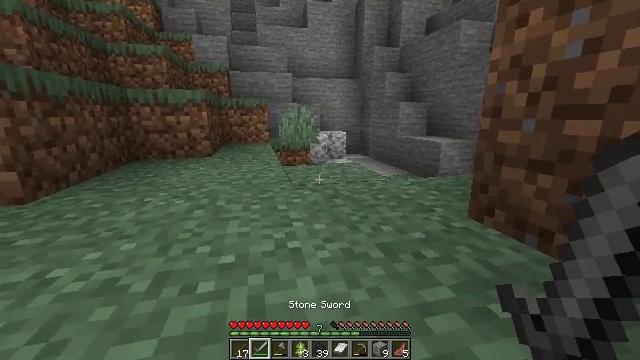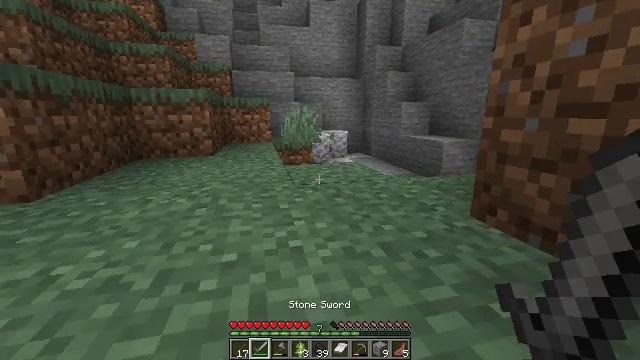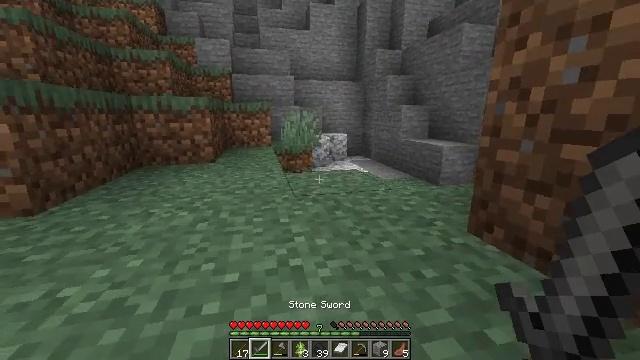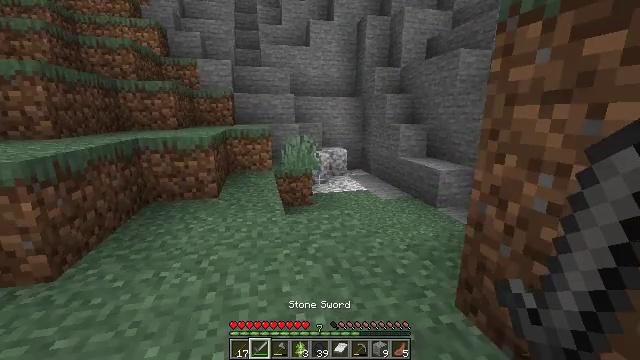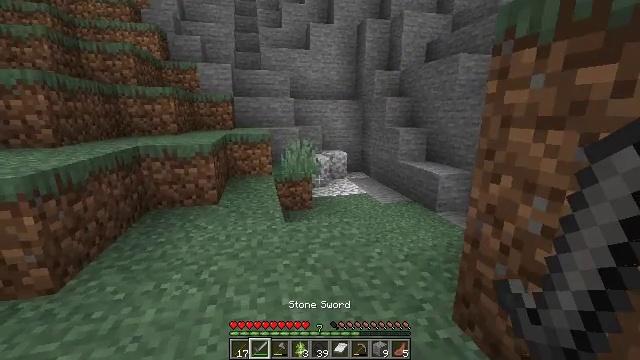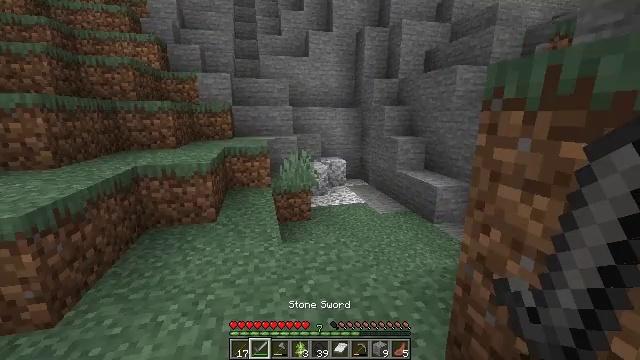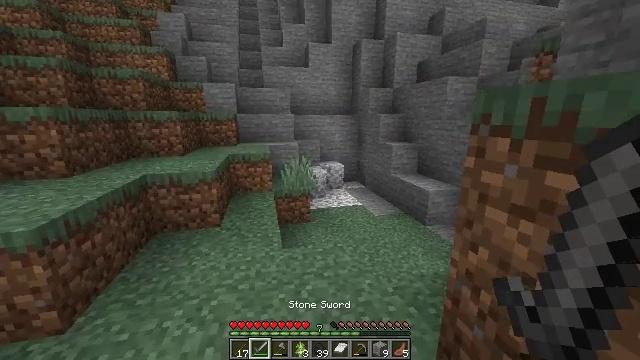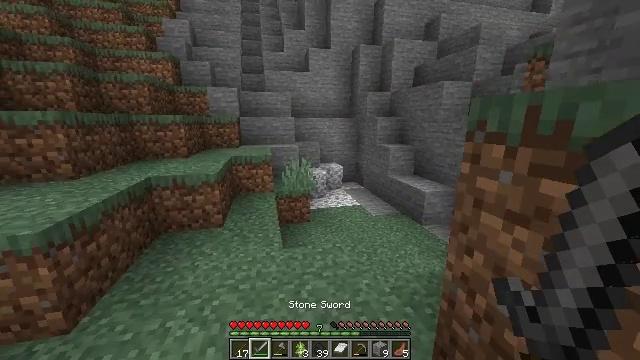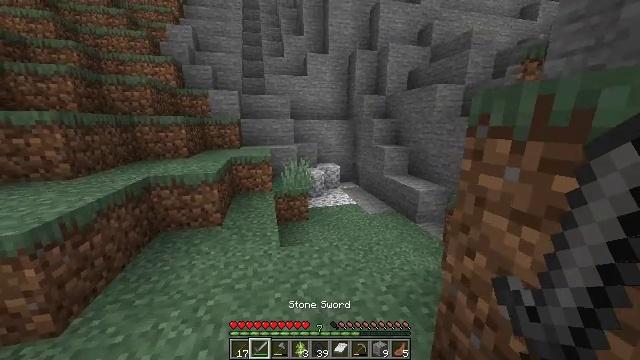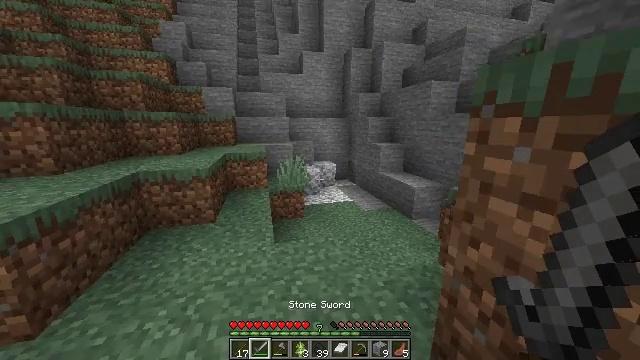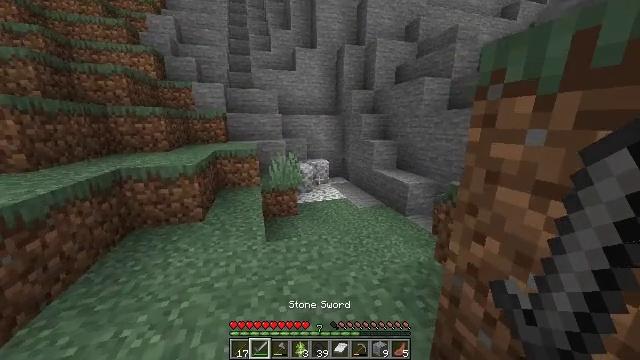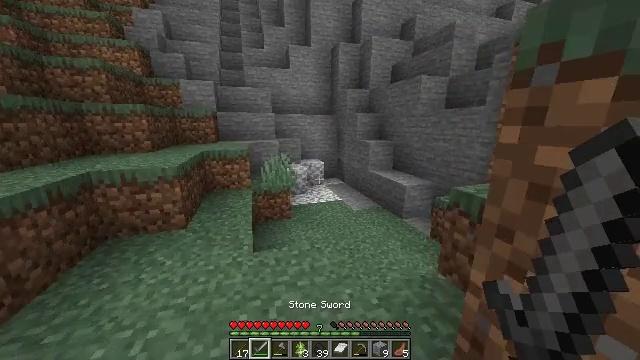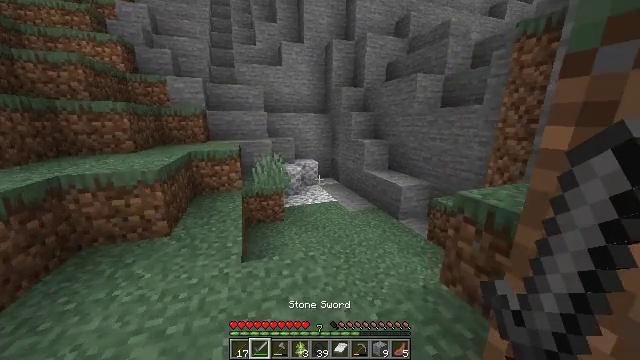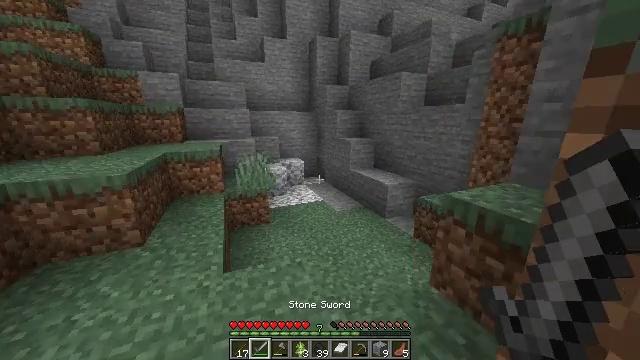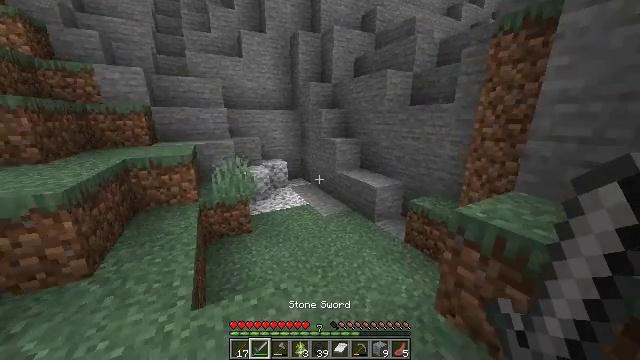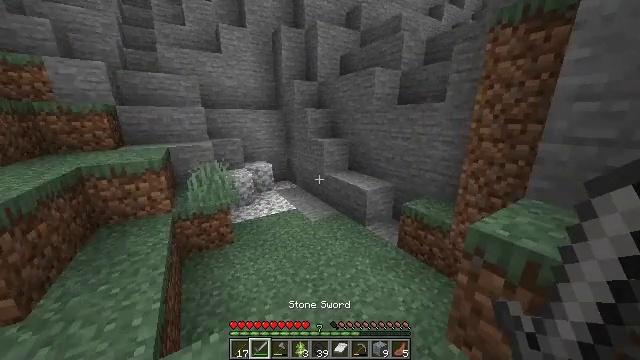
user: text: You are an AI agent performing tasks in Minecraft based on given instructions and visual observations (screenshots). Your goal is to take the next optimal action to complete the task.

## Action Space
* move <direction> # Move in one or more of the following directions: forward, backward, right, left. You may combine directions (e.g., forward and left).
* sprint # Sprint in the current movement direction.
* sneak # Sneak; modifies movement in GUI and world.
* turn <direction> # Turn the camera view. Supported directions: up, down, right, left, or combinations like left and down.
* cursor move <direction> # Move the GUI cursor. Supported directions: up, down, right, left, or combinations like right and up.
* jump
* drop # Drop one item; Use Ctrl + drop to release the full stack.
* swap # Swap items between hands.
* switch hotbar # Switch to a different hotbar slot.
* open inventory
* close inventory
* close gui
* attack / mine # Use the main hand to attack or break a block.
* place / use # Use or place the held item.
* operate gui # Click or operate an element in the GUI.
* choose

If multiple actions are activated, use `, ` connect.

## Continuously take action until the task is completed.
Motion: motion action
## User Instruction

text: Break oak leaves from the trees.
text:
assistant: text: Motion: move forward, sprint
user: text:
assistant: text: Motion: move forward, sprint, jump
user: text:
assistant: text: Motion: move forward, sprint, jump
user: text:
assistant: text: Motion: move forward, sprint, jump
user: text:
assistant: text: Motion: move forward, sprint, jump
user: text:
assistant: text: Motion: move forward, sprint, jump
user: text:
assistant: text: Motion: move forward, sprint, jump
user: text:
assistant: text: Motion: move forward, sprint, jump
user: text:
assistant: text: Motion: move forward, sprint, turn right, jump
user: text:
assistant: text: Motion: move forward, sprint, turn right, jump
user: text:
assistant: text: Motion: move forward, sprint, turn right
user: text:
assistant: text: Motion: move forward, sprint, turn right
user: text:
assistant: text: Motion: move forward, sprint, turn right
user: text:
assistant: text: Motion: move forward, sprint, turn right
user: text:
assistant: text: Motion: move forward, sprint, turn right
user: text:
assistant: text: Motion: move forward, sprint, turn right
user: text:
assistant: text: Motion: move forward, sprint, turn right
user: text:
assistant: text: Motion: move forward, sprint, turn right and up
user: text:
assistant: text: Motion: move forward, sprint, turn right and up
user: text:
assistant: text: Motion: move forward, sprint, turn right
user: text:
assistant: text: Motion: move forward, sprint, turn up
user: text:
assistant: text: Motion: move forward, sprint
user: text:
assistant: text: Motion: move forward, sprint
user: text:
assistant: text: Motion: move forward, sprint
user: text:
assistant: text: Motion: move forward, sprint, turn left and up
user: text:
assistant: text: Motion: move forward, sprint, turn left
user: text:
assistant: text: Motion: move forward, sprint, turn left and up, jump
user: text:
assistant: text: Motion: move forward, sprint, turn left, jump
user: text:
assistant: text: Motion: move forward, sprint, turn left, jump
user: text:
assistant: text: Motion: move forward, sprint, turn left, jump